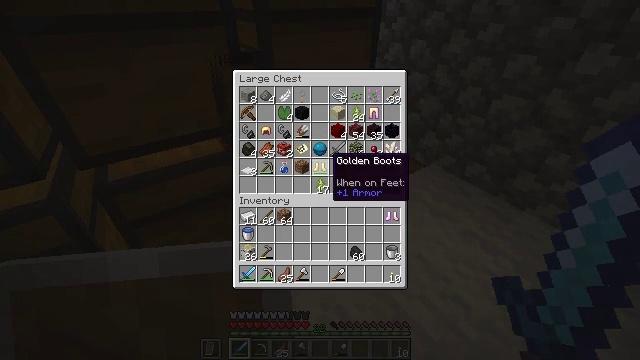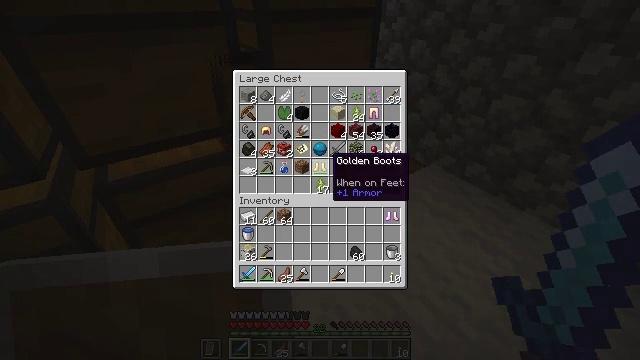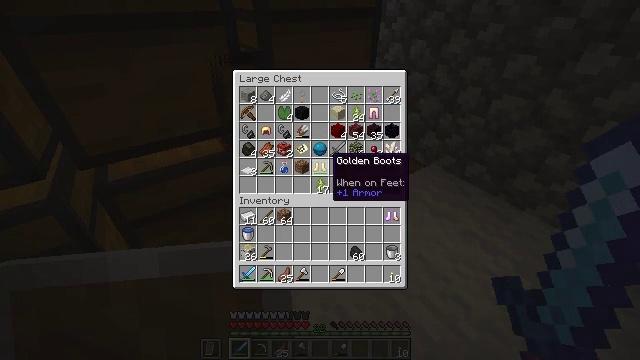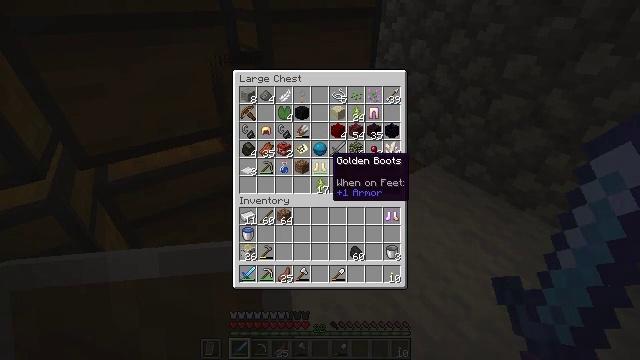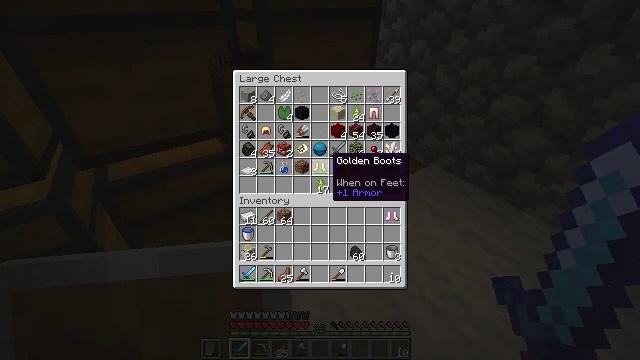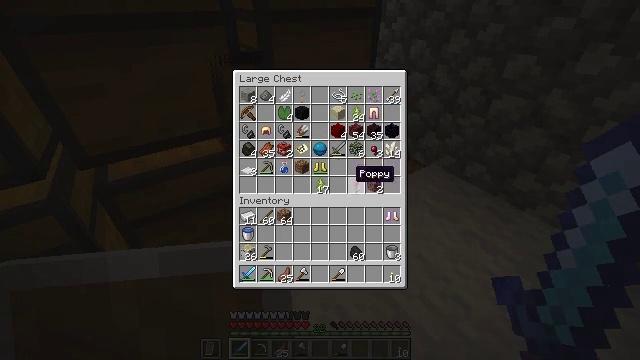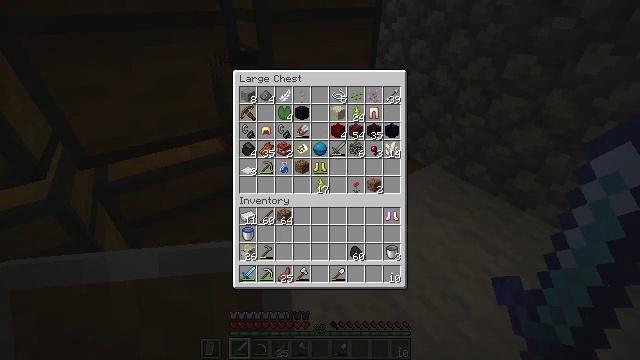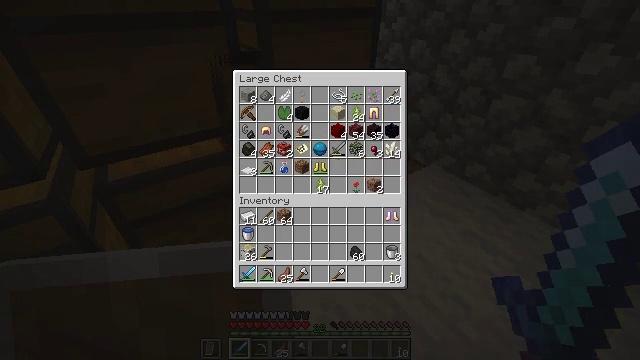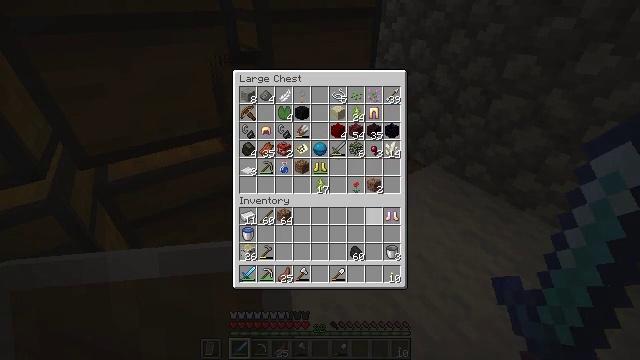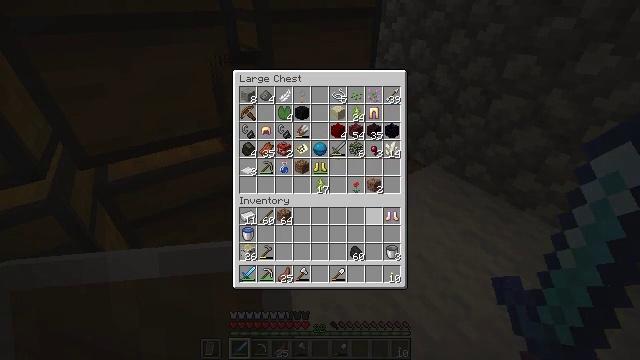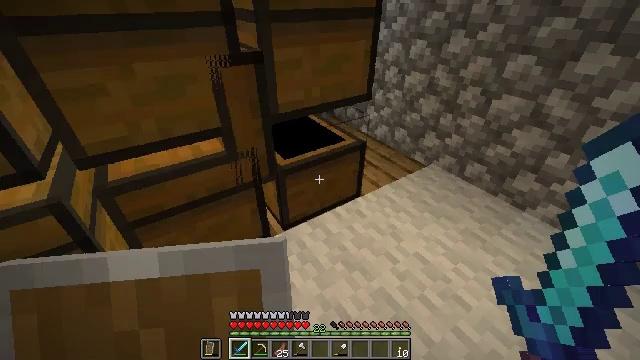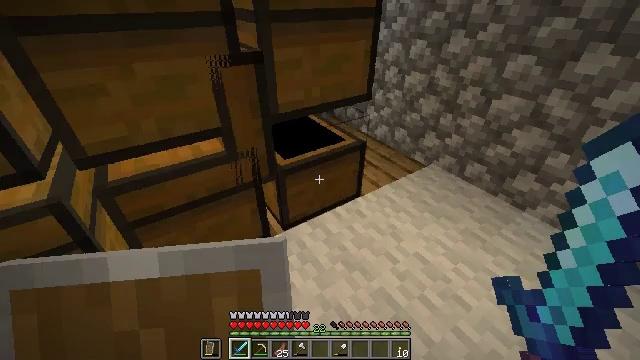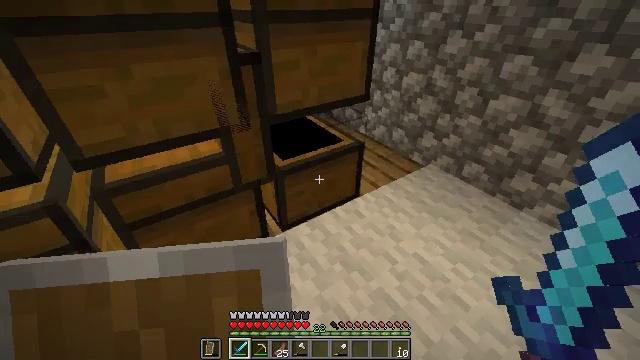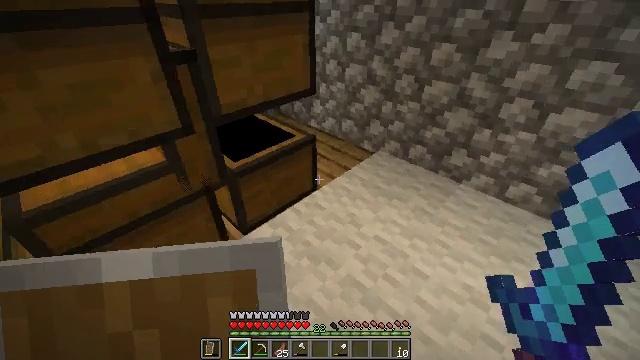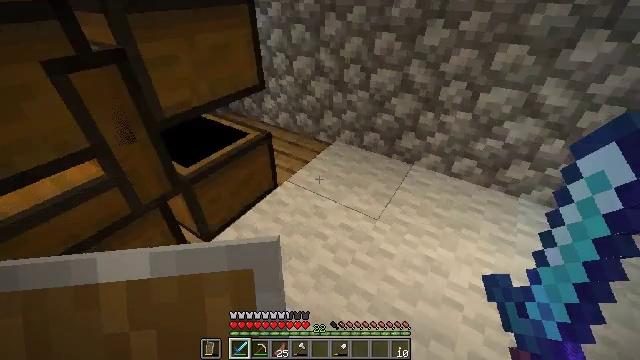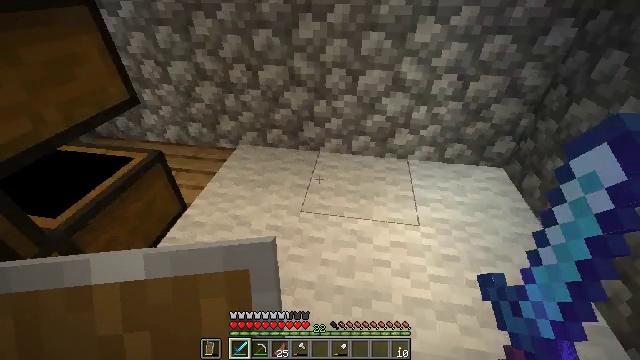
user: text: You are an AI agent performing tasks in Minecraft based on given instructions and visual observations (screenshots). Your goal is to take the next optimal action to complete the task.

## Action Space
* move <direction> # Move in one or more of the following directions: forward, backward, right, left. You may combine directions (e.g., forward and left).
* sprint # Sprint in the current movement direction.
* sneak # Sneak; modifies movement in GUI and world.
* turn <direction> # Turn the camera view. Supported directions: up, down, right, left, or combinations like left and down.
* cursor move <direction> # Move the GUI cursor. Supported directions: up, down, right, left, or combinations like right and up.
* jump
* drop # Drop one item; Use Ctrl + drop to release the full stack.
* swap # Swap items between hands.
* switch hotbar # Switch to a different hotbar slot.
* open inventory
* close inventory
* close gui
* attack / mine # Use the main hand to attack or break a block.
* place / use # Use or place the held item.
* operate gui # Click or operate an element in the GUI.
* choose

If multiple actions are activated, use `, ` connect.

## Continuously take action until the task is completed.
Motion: motion action
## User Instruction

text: Harvest nether wart blocks for resources.
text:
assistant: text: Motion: no_op
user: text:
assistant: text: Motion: no_op
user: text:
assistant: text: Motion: no_op
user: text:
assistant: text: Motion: no_op
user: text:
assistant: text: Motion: cursor move right and down
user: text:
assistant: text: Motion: cursor move right and down
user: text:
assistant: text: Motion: no_op
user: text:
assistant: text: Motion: no_op
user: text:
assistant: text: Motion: no_op
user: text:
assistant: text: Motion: close inventory
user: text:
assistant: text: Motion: close inventory
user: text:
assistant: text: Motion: close inventory
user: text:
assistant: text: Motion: turn right and down
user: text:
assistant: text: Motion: turn right and down
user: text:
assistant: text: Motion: turn right
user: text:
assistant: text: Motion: turn right
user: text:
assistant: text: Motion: open inventory
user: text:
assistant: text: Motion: open inventory
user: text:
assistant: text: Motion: open inventory
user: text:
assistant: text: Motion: no_op
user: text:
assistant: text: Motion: no_op
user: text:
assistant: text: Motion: sneak
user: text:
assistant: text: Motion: sneak
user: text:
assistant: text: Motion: sneak
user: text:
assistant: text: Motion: sneak
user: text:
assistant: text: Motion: sneak
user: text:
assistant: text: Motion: sneak
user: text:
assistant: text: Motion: sneak
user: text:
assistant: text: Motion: sneak
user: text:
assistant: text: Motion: sneak